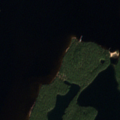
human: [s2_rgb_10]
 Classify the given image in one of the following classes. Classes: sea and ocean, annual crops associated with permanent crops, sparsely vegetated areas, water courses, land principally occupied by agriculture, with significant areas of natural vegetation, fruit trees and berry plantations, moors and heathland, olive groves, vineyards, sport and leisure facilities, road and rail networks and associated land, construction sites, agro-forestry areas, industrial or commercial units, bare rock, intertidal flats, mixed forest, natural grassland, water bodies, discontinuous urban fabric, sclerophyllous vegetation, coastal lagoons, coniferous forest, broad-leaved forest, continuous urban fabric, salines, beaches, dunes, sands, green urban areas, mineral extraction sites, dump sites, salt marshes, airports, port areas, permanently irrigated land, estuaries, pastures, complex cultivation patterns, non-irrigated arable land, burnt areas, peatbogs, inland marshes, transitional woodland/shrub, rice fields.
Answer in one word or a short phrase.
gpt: sport and leisure facilities, coniferous forest, water bodies